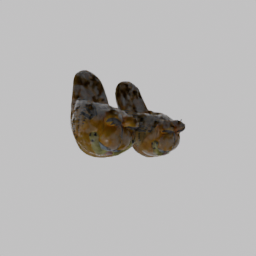
Label: people